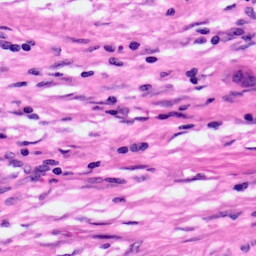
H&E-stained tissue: Pancreatic